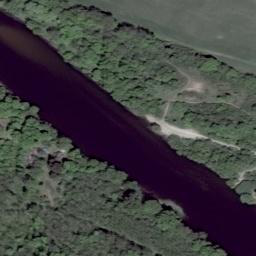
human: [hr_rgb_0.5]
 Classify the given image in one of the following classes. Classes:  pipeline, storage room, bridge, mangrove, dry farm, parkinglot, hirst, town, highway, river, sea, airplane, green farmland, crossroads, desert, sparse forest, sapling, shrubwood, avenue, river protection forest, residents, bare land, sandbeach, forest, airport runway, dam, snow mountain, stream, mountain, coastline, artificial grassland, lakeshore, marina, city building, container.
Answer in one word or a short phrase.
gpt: river